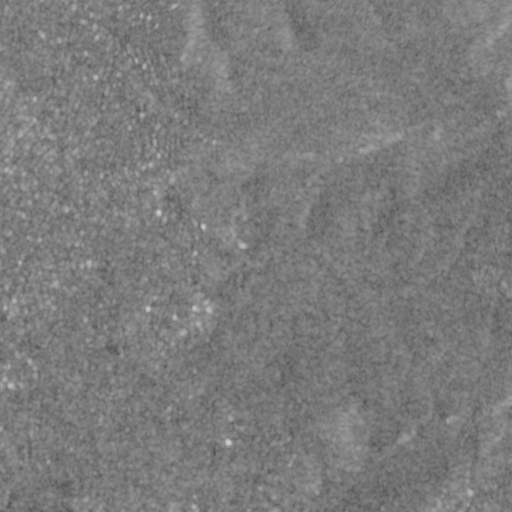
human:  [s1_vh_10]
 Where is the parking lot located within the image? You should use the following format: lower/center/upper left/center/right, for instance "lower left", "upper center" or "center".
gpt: The parking lot is located in the center left of the image.
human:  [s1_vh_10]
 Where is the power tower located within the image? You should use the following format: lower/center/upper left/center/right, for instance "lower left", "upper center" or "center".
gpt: The power tower is located in the right of the image.
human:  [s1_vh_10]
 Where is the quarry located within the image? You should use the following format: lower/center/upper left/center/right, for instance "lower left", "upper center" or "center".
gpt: The quarry is located in the lower right of the image.
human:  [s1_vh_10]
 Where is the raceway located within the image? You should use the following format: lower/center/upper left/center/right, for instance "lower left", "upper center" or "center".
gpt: The raceway is located in the center right of the image.
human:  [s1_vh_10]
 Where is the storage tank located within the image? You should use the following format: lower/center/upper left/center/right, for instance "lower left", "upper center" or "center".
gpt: The storage tank is located in the lower center of the image.
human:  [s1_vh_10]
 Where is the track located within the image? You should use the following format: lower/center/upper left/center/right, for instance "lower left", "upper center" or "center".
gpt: The track is located in the center right of the image.
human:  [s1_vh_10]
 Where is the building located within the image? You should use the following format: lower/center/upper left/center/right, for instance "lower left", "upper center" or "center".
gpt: There is no building in the image.

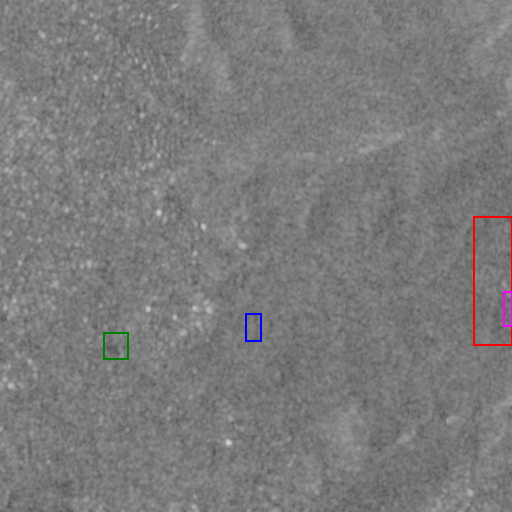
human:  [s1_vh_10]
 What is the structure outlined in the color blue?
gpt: The structure outlined in blue is a crop field.
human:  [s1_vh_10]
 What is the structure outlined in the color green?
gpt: The structure outlined in green is a park.
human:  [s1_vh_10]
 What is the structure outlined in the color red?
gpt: The structure outlined in red is a quarry.
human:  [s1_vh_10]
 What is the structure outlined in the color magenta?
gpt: The structure outlined in magenta is a track.
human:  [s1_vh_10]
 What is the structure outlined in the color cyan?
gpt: There is no cyan outline.